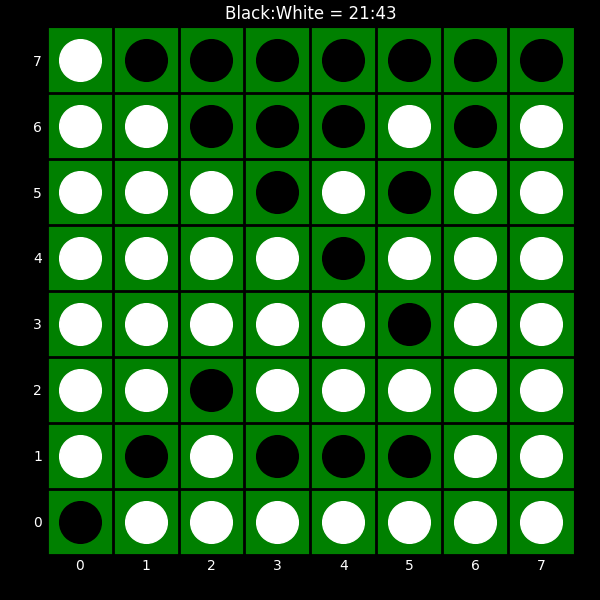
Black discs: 21
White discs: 43